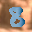
Label: 8